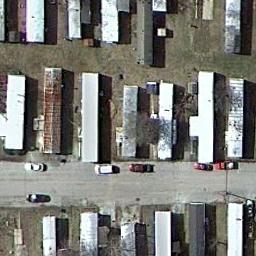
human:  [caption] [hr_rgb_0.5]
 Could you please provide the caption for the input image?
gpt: The mobile home park has some neatly arranged mobile homes on the grass and a road goes through the mobile home park .

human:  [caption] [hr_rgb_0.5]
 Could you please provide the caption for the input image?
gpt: There are moving homes in this rectangular area .

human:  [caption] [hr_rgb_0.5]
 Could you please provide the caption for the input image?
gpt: There are some white buildings in the mobile home park .

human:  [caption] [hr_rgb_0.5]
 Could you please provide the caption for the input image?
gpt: The mobile home park is on the bare land next to the road .

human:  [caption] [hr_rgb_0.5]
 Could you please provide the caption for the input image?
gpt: There are many cars on the road in the mobile home park .